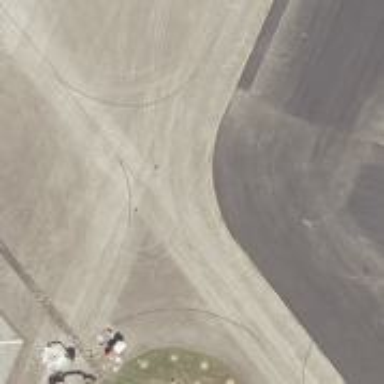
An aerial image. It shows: View of taxiway at the airport.